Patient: sex F, age 56
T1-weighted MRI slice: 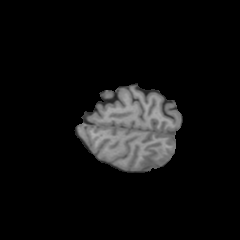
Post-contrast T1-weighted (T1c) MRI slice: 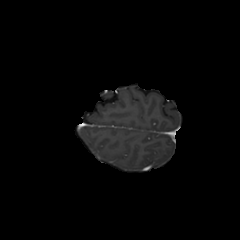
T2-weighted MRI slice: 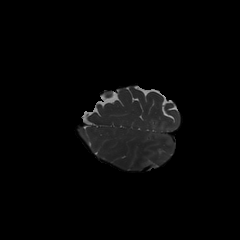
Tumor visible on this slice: yes
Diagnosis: Glioblastoma, IDH-wildtype
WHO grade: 4